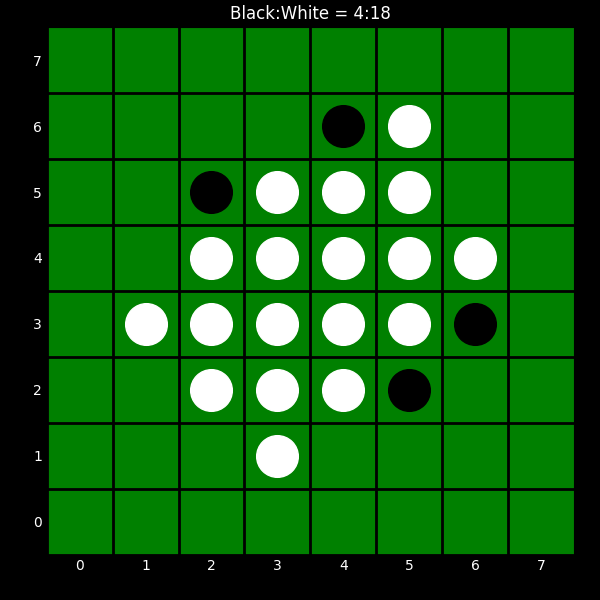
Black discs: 4
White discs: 18